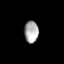
Tissue: lung
Cell type: Epithelial cells
Senescence score: 0.2001
Nuclear area (px): 305
Mean DAPI intensity: 167.885